Aerial crown-view tile of a tropical tree (Barro Colorado Island, Panama), acquired 20250616:
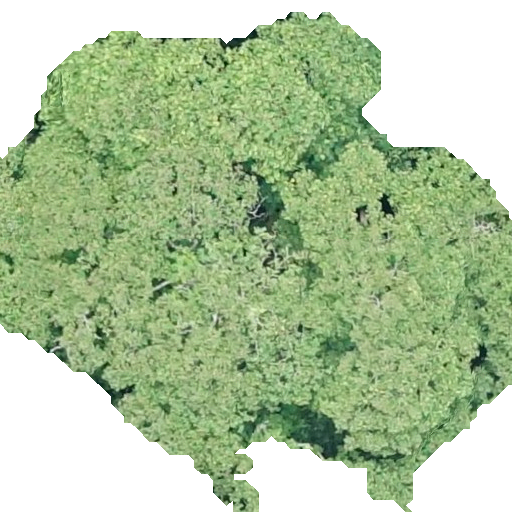
Species: Dipteryx oleifera
GBIF accepted scientific name: Dipteryx oleifera
Crown area: 277.06 m²